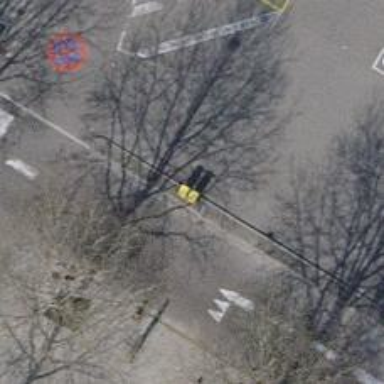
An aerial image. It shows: Post box is visible.